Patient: sex M, age 68
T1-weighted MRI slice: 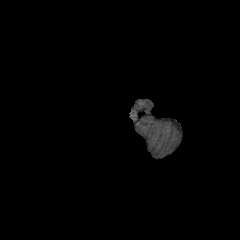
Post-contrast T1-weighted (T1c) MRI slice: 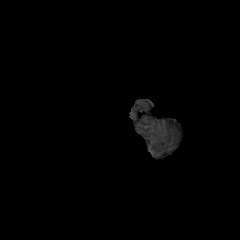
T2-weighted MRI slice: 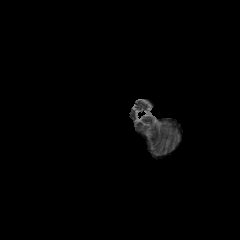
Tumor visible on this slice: no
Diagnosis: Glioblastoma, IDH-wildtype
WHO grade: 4